Question: Select element has selected value 4 (for example), I send form data to the server. The controller return partial view.
'''
<script>
$(document).ready(function () {
var objSel = document.getElementById("IDVacationApplicationType");
checkVacationType(objSel);
$("select#IDVacationApplicationType").change(function () {
checkVacationType(this);
});
});
function checkVacationType(elem) {
var item = $(elem).val();
alert(item);
}
</script>
'''
html:
'''
<div class="form-position">
<div class="form-label">
@Html.LabelFor(model => model.VacationApplicationTypes)
</div>
<div class="form-value">
@Html.DropDownListFor(model => model.IDVacationApplicationType, Model.VacationApplicationTypes)
@Html.ValidationMessageFor(model => model.VacationApplicationTypes)
</div>
</div>
'''

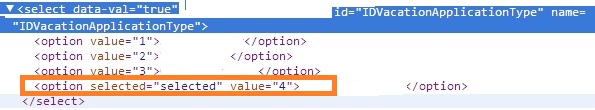
Answer: I had two the same ID in the page.
I need add class to the element:
'''
@Html.DropDownListFor(model => model.IDVacationApplicationType, Model.VacationApplicationTypes, new { @class = "IDVacationApplicationType" })
<script>
$(document).ready(function () {
var objSel = $(".IDVacationApplicationType");
checkVacationType(objSel);
$(".IDVacationApplicationType").change(function () {
checkVacationType(this);
});
});
function checkVacationType(elem) {
var item = $(elem).val();
alert(item);
}
</script>
'''